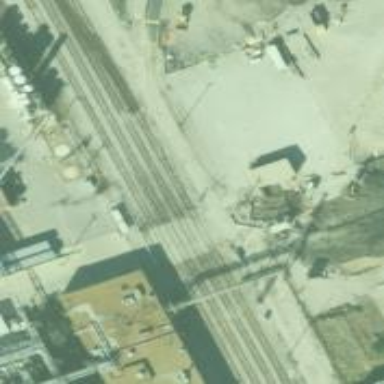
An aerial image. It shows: Railway level crossing.